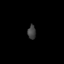
Tissue: skin
Cell type: Epithelial cells
Senescence score: 0.178
Nuclear area (px): 111
Mean DAPI intensity: 64.198